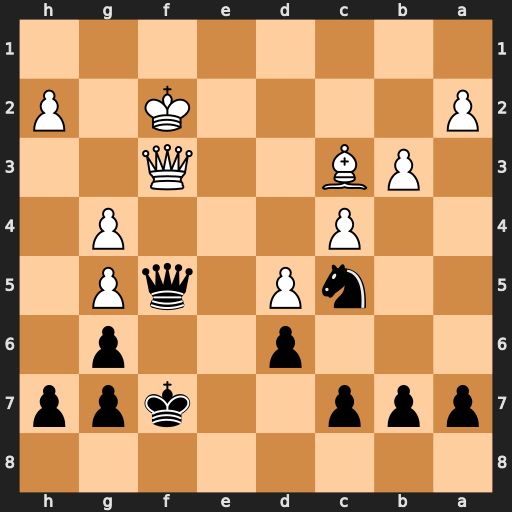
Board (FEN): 8/ppp2kpp/3p2p1/2nP1qP1/2P3P1/1PB2Q2/P4K1P/8
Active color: b
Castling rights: -
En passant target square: -
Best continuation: Ne4+ Ke3 Qxf3+ Kxf3 Nxc3